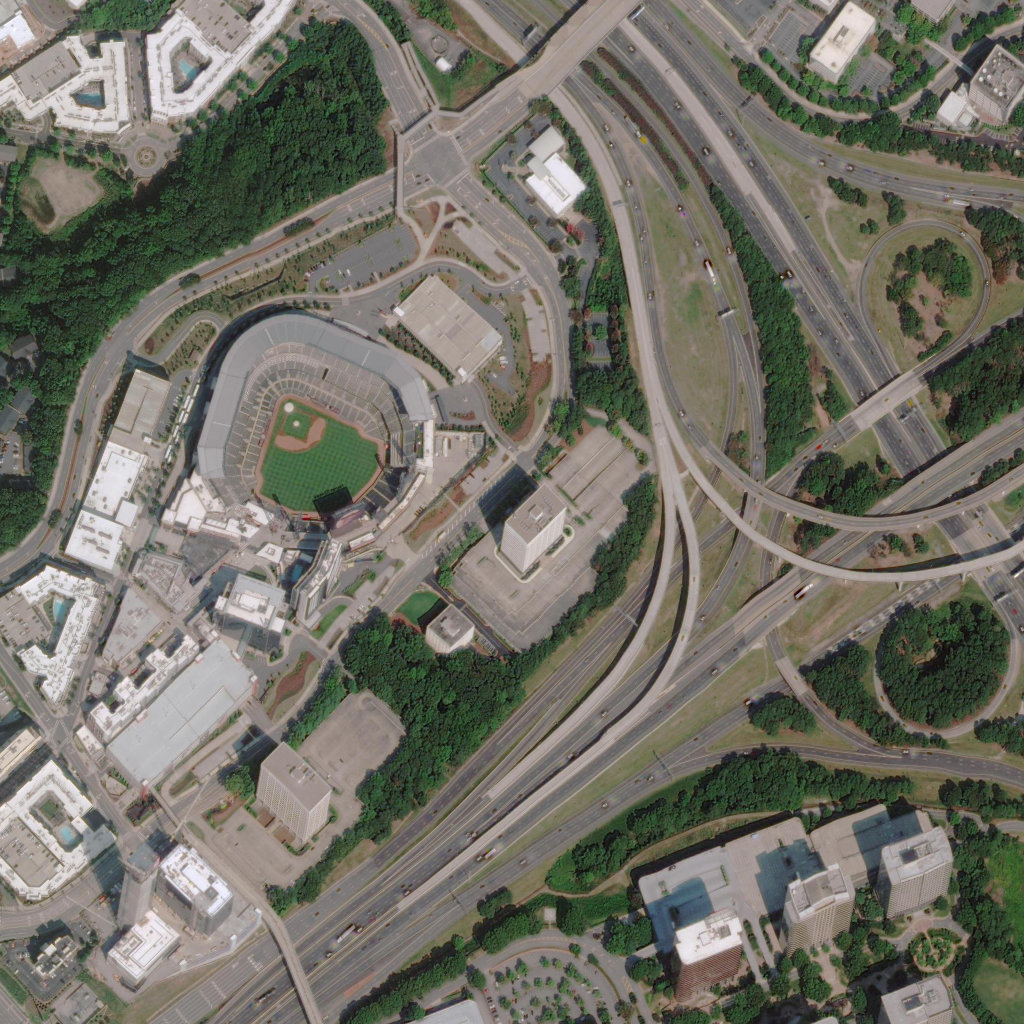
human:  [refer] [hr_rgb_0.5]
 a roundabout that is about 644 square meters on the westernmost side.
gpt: <box>[[12, 13, 15, 16, 0]]</box>

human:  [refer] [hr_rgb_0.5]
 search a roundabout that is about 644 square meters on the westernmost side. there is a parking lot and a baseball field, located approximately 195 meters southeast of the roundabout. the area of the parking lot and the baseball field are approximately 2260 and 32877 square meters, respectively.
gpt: <box>[[12, 13, 15, 16, 0]]</box>

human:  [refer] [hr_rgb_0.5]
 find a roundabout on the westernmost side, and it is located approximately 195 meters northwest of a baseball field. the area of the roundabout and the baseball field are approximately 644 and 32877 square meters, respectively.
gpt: <box>[[12, 13, 15, 16, 0]]</box>